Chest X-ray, AP view. Patient: 73 years old, sex M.
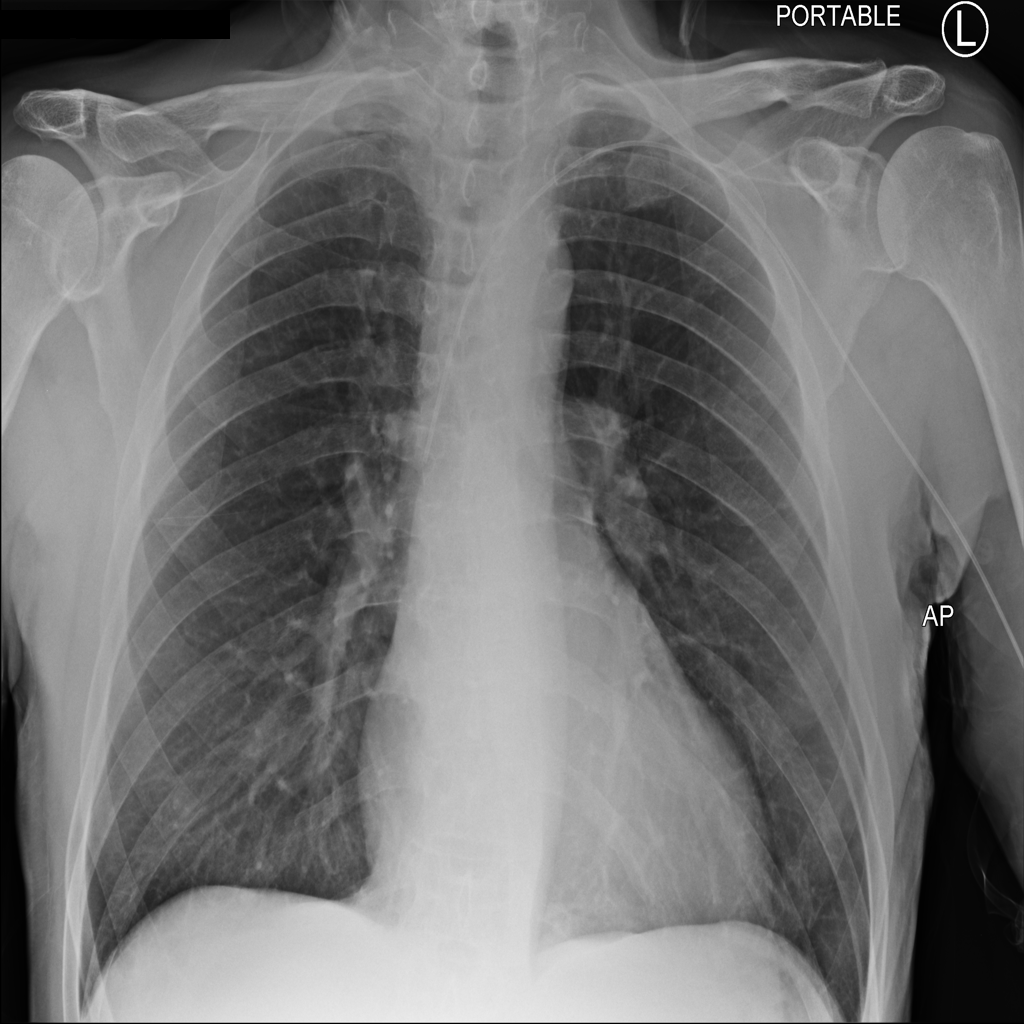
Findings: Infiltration